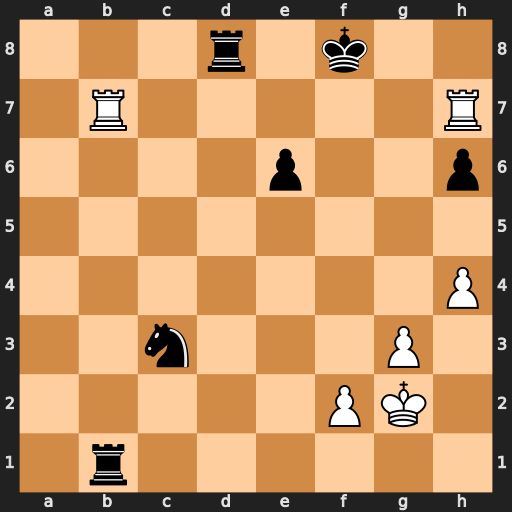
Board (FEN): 3r1k2/1R5R/4p2p/8/7P/2n3P1/5PK1/1r6
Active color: w
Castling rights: -
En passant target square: -
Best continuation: Rh8#